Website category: university
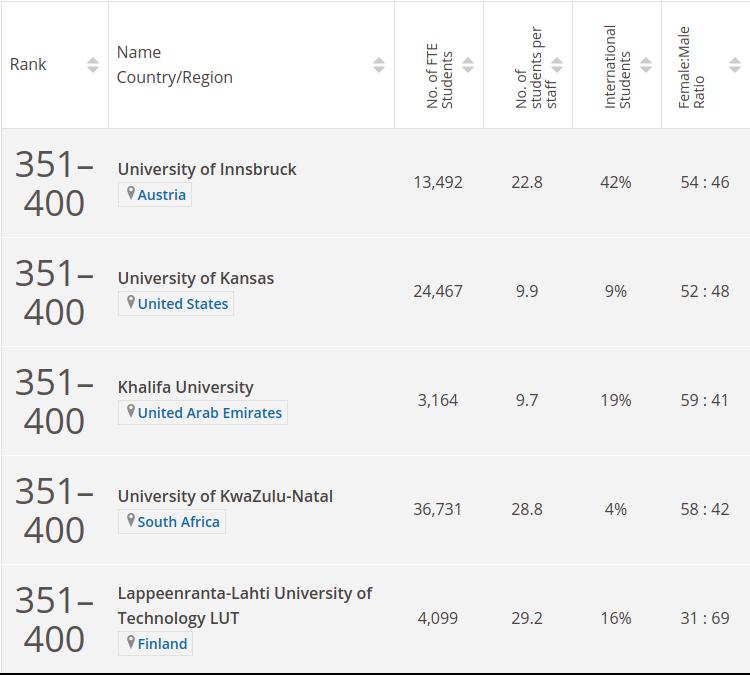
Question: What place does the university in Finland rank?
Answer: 351400

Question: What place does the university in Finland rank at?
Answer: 351400